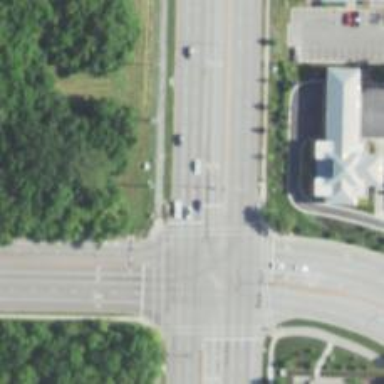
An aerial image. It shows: Dash road marking.